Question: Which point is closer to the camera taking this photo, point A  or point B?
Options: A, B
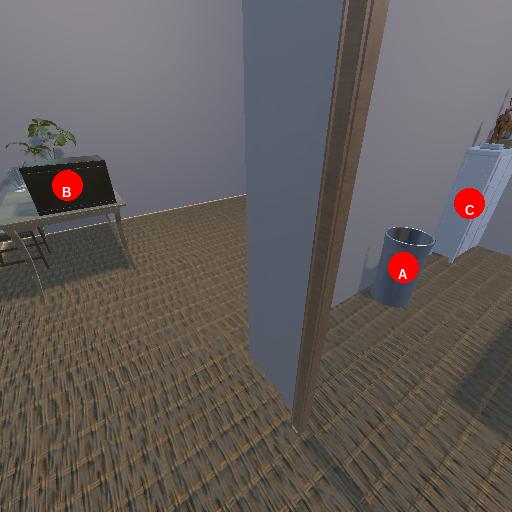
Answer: A